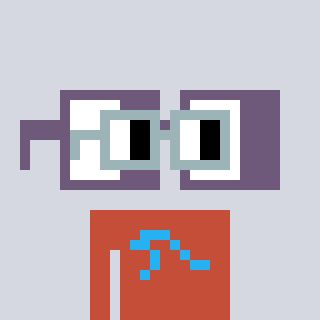
a pixel art character with square dark gray glasses, a glasses-shaped head and a rust-colored body on a cool background